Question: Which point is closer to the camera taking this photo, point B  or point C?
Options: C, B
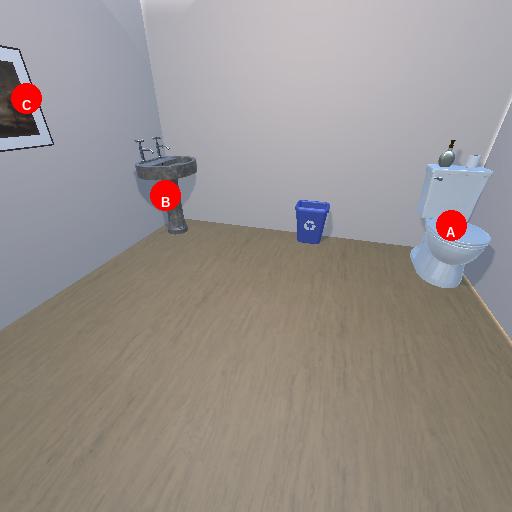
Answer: C